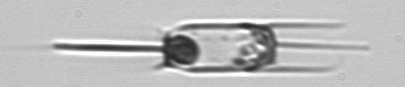
Label: Ditylum_brightwellii